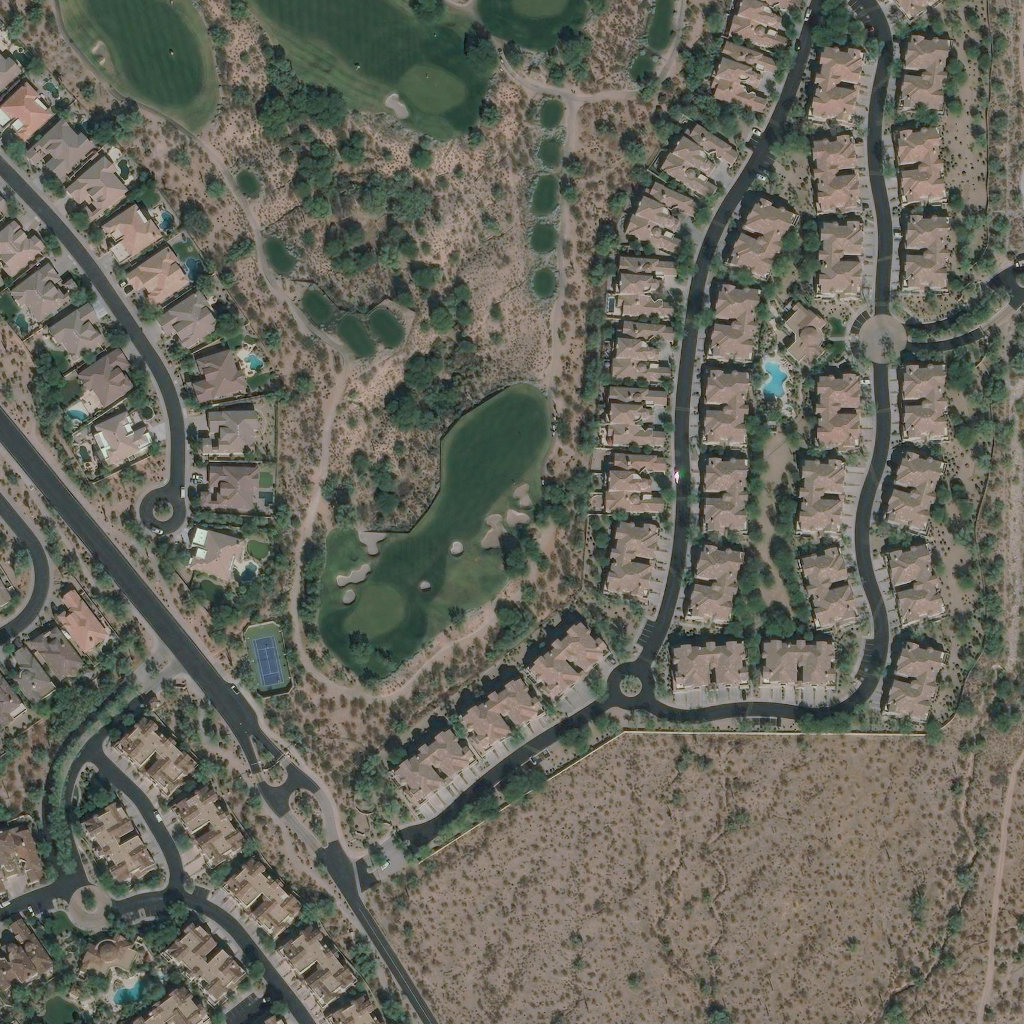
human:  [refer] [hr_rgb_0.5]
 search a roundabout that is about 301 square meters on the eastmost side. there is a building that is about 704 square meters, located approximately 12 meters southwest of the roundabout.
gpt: <box>[[83, 30, 88, 35, 0]]</box>

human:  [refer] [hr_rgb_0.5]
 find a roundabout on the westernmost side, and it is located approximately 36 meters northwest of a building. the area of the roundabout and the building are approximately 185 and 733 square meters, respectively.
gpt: <box>[[6, 86, 10, 90, 0]]</box>

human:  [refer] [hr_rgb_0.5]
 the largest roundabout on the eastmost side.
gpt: <box>[[83, 30, 88, 35, 0]]</box>